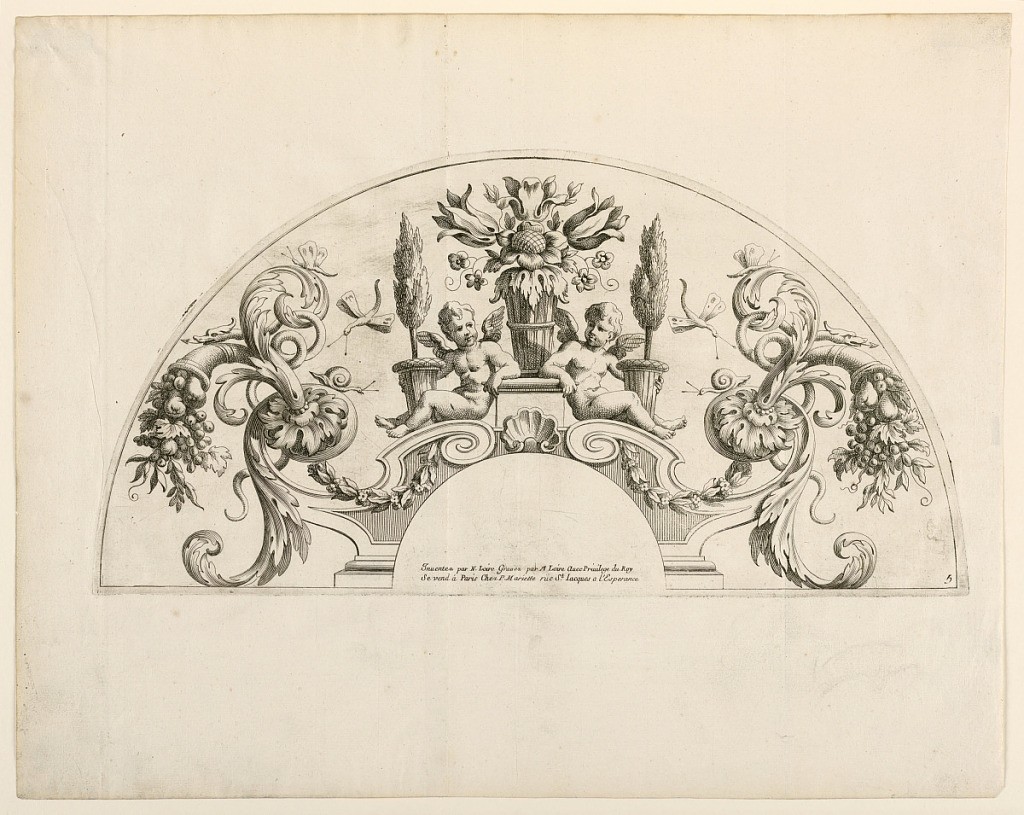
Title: Fan leaves, Fifth and sixth plates of the set, "Divers Desseins de grands Eventails, Encrans, et autres Ornamens, inventés et gravés par Nicolas Loire"
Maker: Alexis Loir, French, 1640 - 1713
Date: ca. 1670
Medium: Etching, engraving on laid paper
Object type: Print
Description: Semicircular plate. Seated putti flank a flower basket. Snakes, snails, dragonflies.